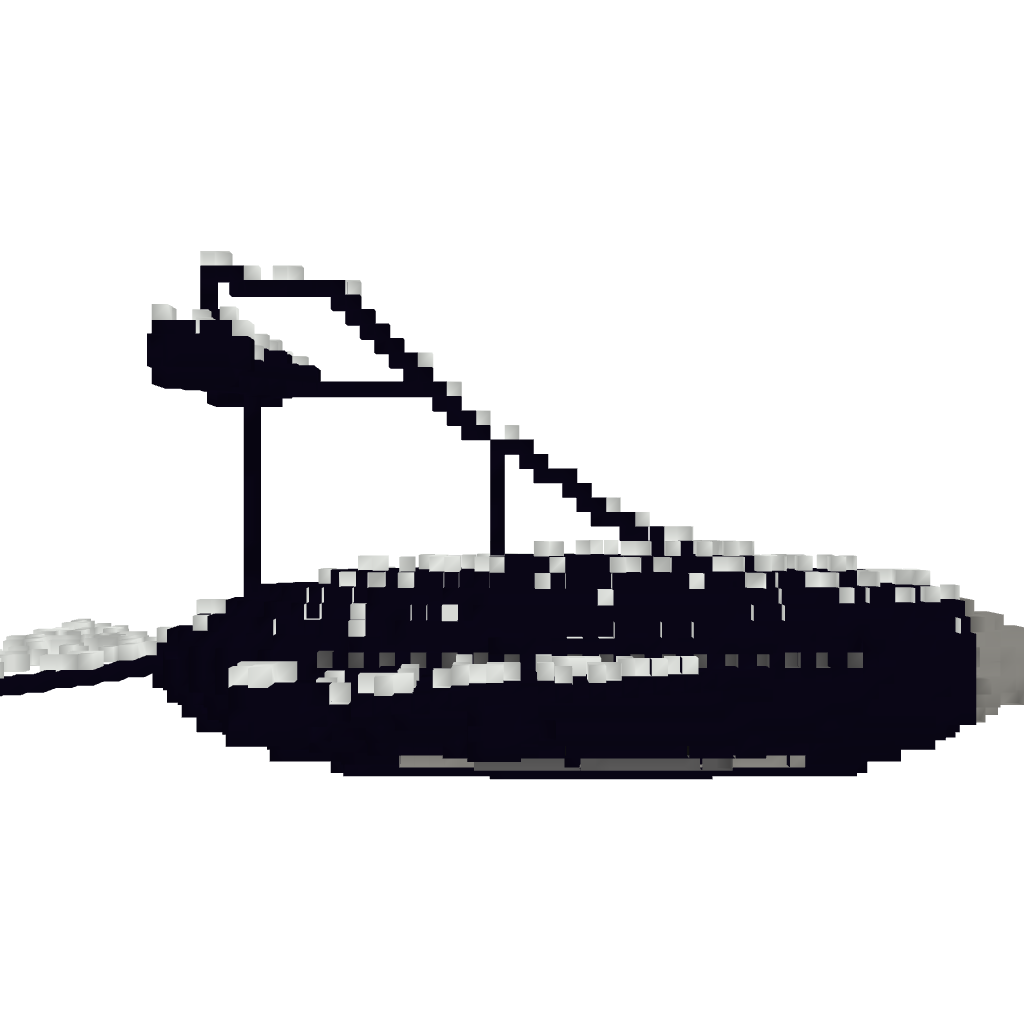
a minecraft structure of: The shark functioning war airship